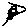
Label: flower